Question: I am trying to make a custom keyboard like the one below, where they add that row of keys. Can you point me in some sort of direction code wise. I have already read the documentation. Thanks.

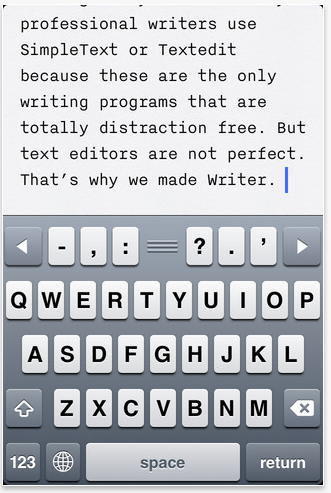
Answer: Its not a custom keyboard but a 'UIView' subclass that got attached to the keyboard. You can do this by setting the 'inputAccessoryView' property of your 'UITextView' to your view containing the extra buttons.